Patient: sex M, age 48
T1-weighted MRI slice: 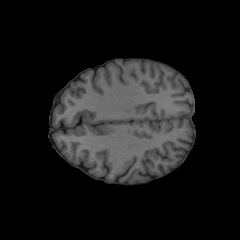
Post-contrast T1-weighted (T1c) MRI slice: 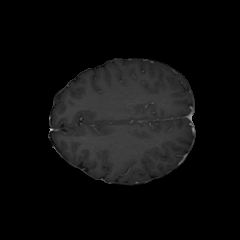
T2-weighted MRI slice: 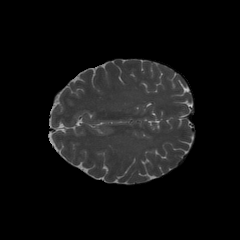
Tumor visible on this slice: no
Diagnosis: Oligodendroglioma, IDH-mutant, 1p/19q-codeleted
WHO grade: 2